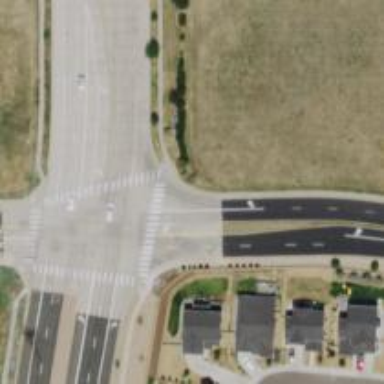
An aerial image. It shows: Marked crossing on the road.